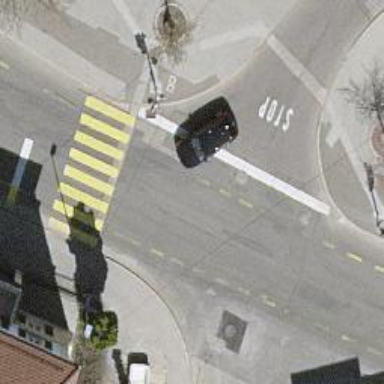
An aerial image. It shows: Asphalt footpath with unmarked crossing.